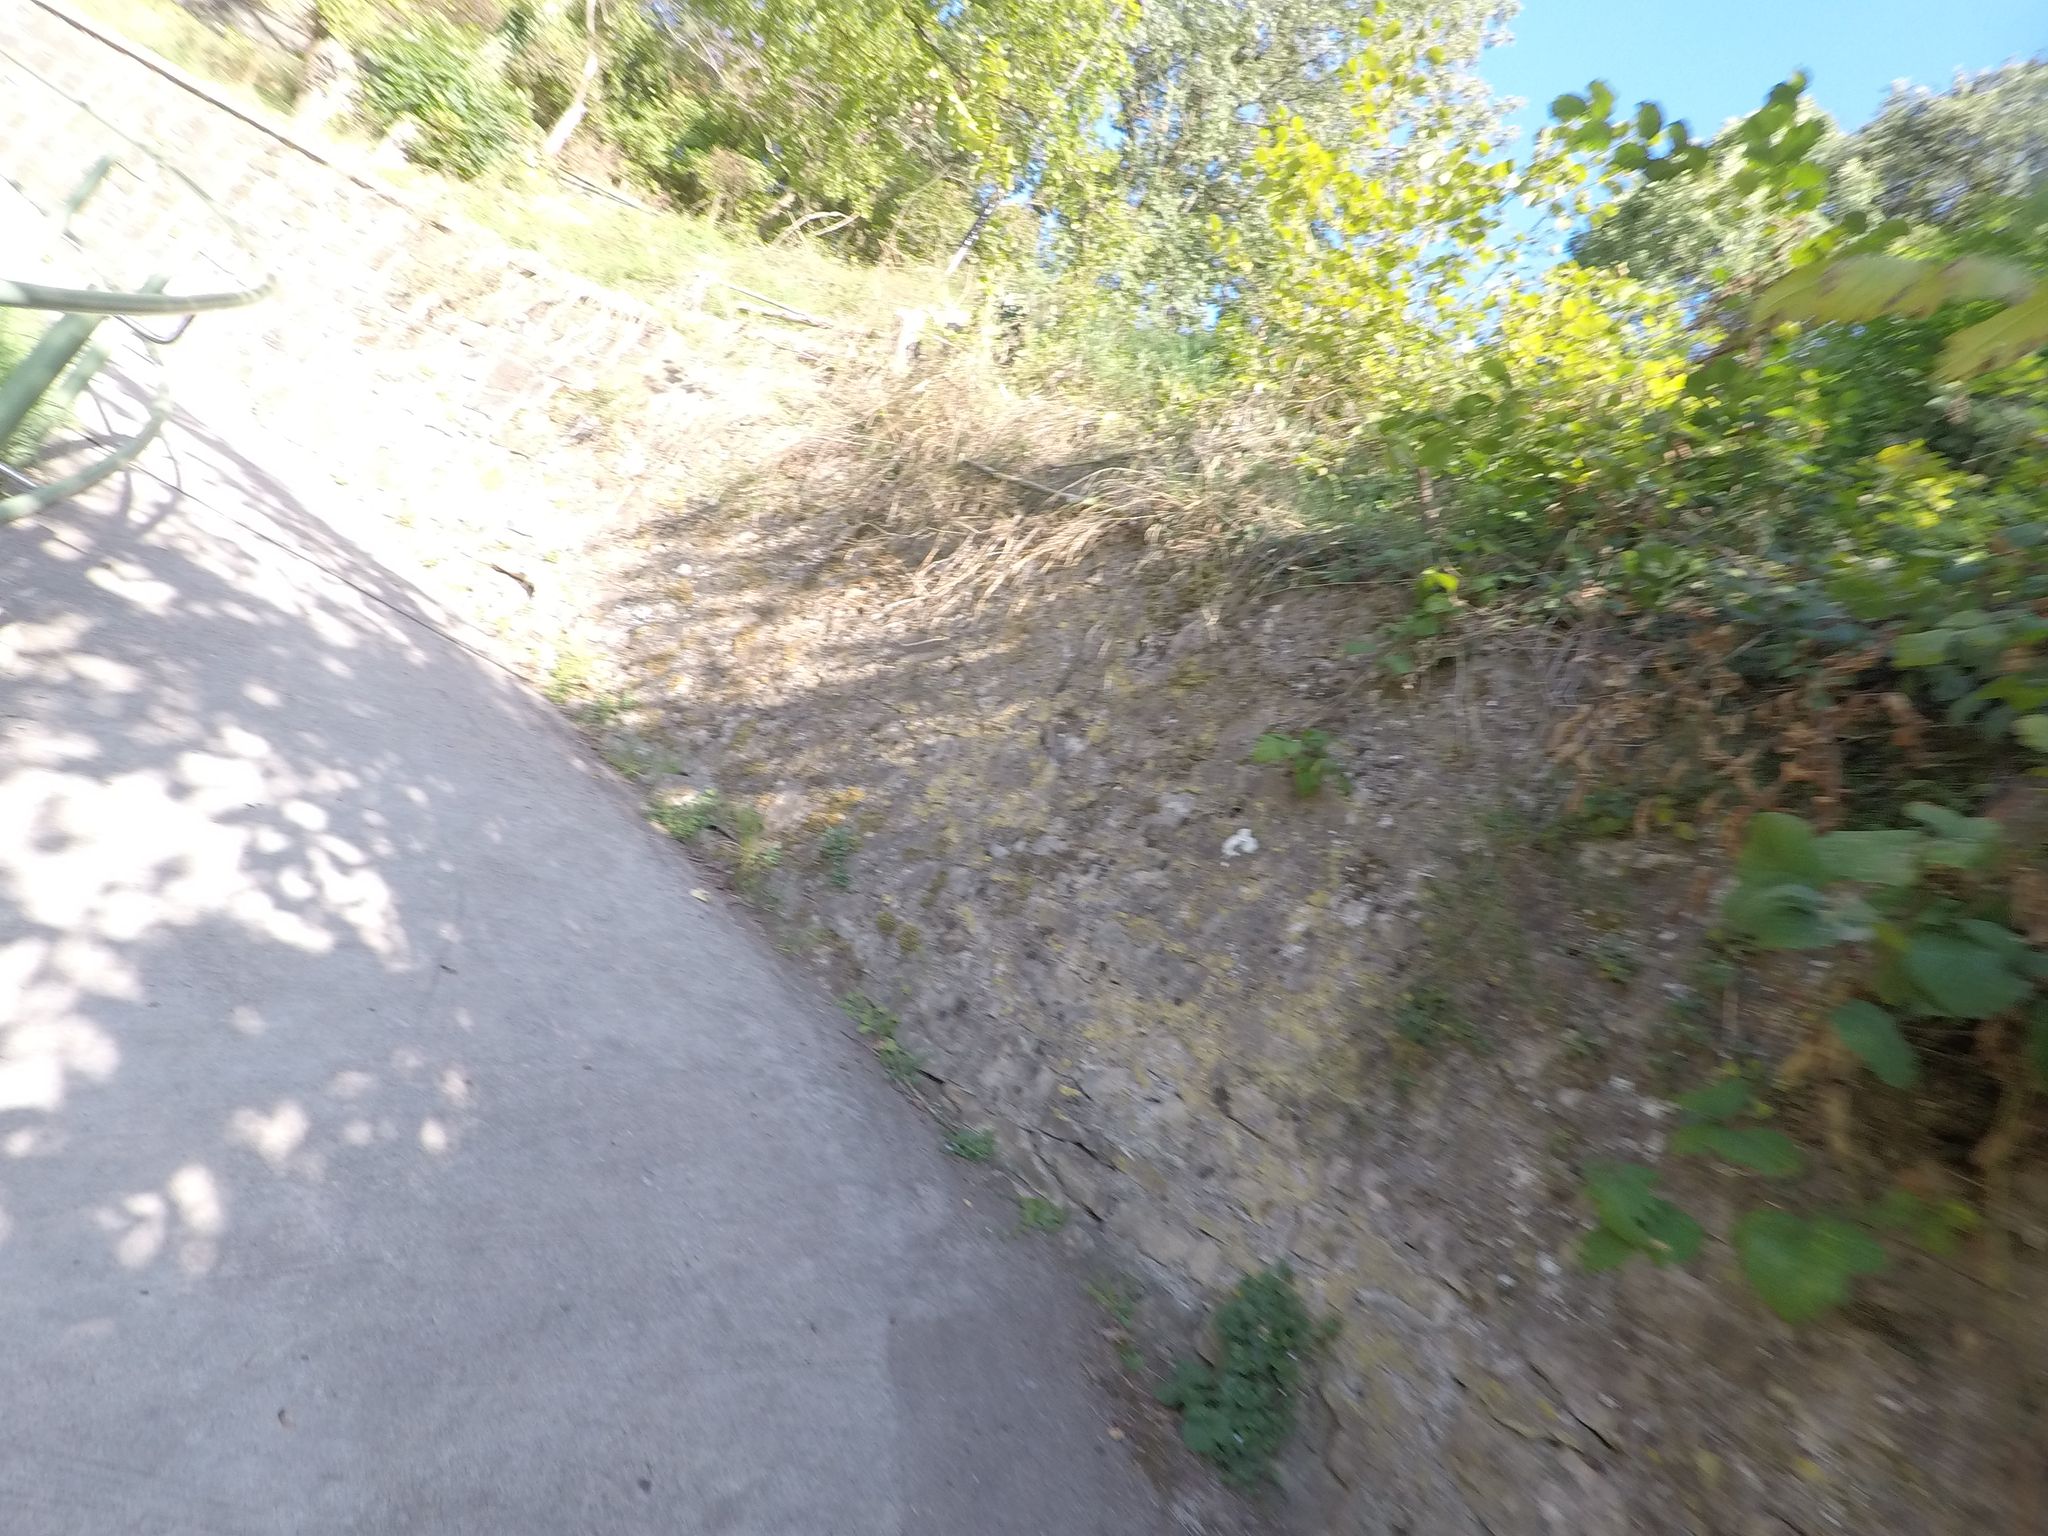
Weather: clear
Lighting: day
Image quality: slightly poor
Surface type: walking surface
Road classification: unclassified, footway
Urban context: urban centre
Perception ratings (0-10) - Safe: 3.77, Lively: 1.15, Beautiful: 7.17, Boring: 3.99, Depressing: 6.5, Wealthy: 5.3